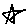
Label: star